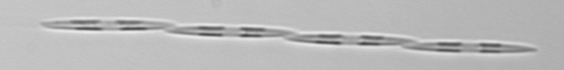
Label: Pseudo-nitzschia